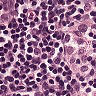
Metastatic tissue present: no